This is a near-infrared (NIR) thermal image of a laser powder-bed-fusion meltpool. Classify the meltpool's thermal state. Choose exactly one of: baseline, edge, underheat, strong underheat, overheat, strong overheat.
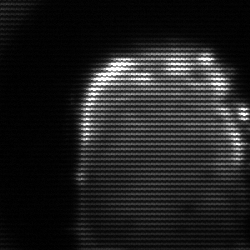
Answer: baseline